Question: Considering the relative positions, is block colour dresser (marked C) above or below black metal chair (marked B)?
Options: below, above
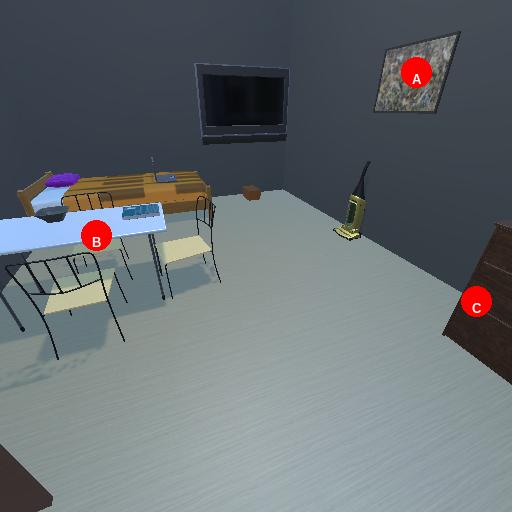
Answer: below